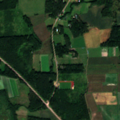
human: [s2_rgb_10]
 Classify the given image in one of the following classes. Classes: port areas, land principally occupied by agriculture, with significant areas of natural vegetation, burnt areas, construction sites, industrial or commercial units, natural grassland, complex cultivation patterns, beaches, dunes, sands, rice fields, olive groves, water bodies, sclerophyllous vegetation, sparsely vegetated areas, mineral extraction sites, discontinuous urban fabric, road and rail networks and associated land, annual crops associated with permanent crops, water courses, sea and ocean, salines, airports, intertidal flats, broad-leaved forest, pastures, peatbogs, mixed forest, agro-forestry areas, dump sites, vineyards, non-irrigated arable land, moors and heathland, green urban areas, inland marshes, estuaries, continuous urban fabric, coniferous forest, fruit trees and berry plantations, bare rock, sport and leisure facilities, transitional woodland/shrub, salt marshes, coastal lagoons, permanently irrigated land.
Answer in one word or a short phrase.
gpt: non-irrigated arable land, land principally occupied by agriculture, with significant areas of natural vegetation, mixed forest